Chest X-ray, AP view. Patient: 32 years old, sex M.
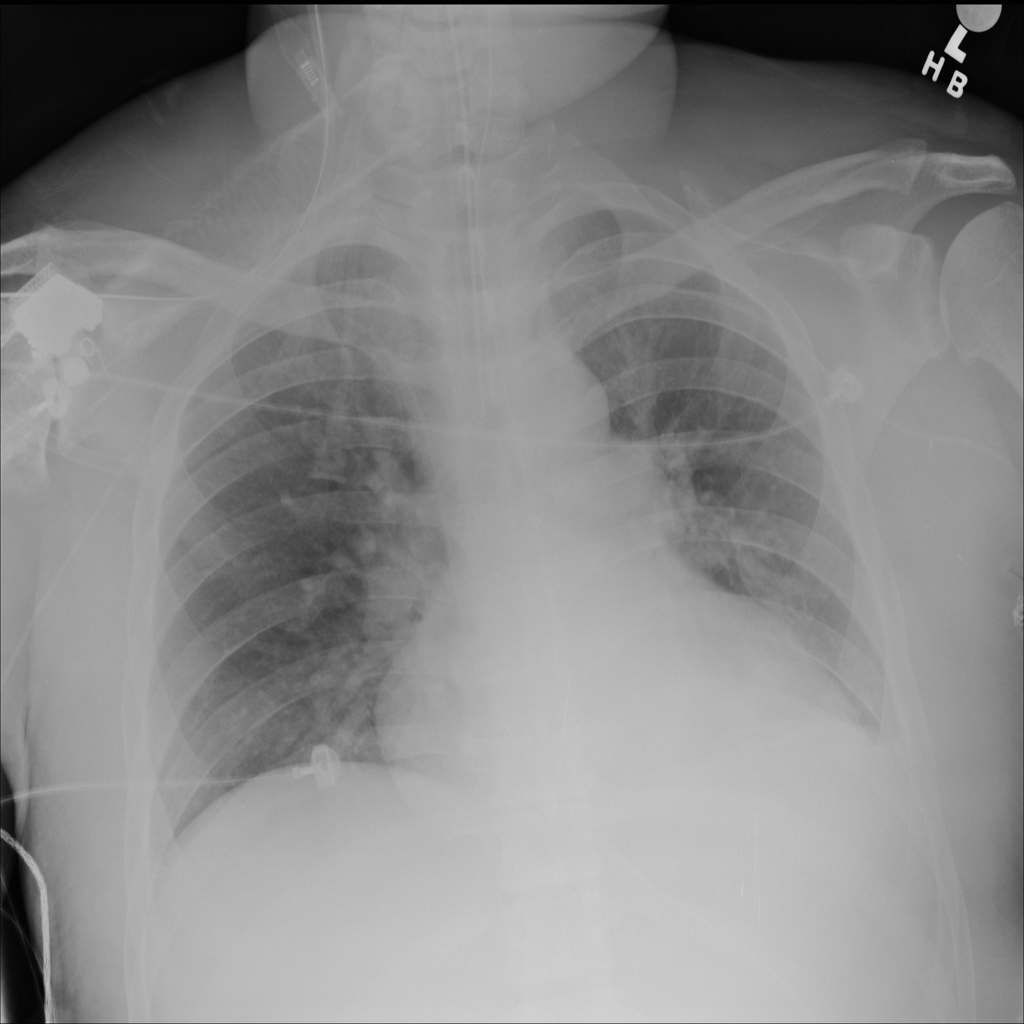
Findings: No Finding